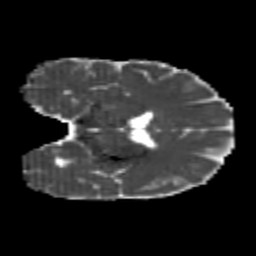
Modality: MD
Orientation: coronal
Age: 20
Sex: male
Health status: healthy
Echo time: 0.074 s